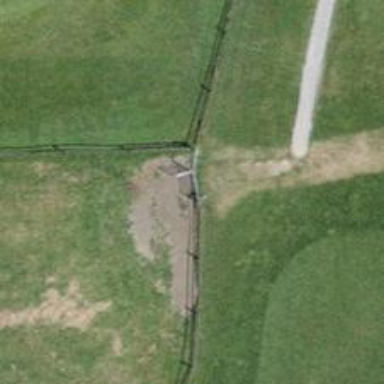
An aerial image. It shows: Gate.